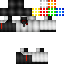
A female skeleton skin with dark skin, wearing red helmet dressed in a black hoodie and black pants, featuring a closed mouth.